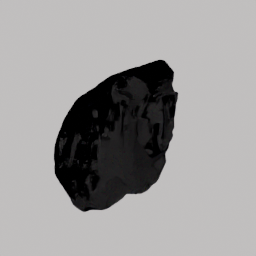
Label: nature